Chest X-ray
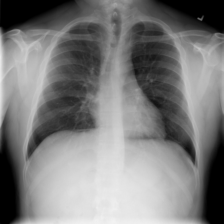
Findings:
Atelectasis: negative
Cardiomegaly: negative
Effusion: negative
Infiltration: negative
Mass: negative
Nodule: negative
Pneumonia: negative
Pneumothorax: negative
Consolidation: negative
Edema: negative
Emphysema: negative
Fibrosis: negative
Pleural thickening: negative
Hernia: negative